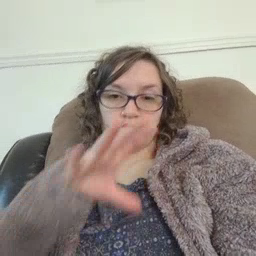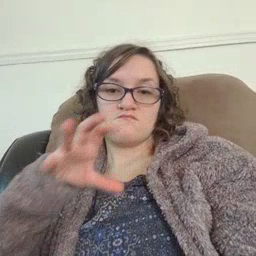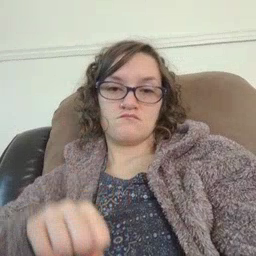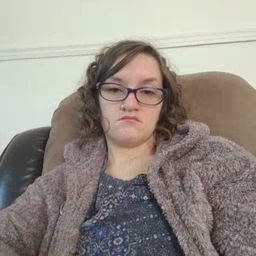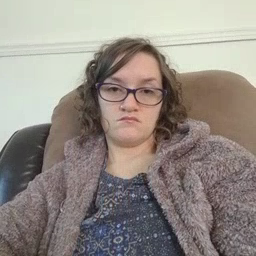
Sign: old